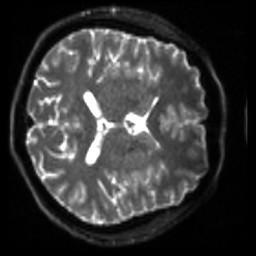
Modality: sbref
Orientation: axial
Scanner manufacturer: siemens
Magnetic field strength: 3 T
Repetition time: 4 s
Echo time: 0.0594 s